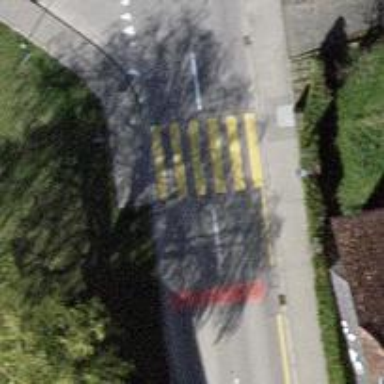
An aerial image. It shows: Marked zebra crossing on the road.